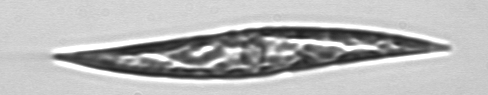
Label: Pleurosigma